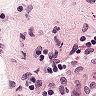
Metastatic tissue present: no